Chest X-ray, AP view. Patient: 15 years old, sex M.
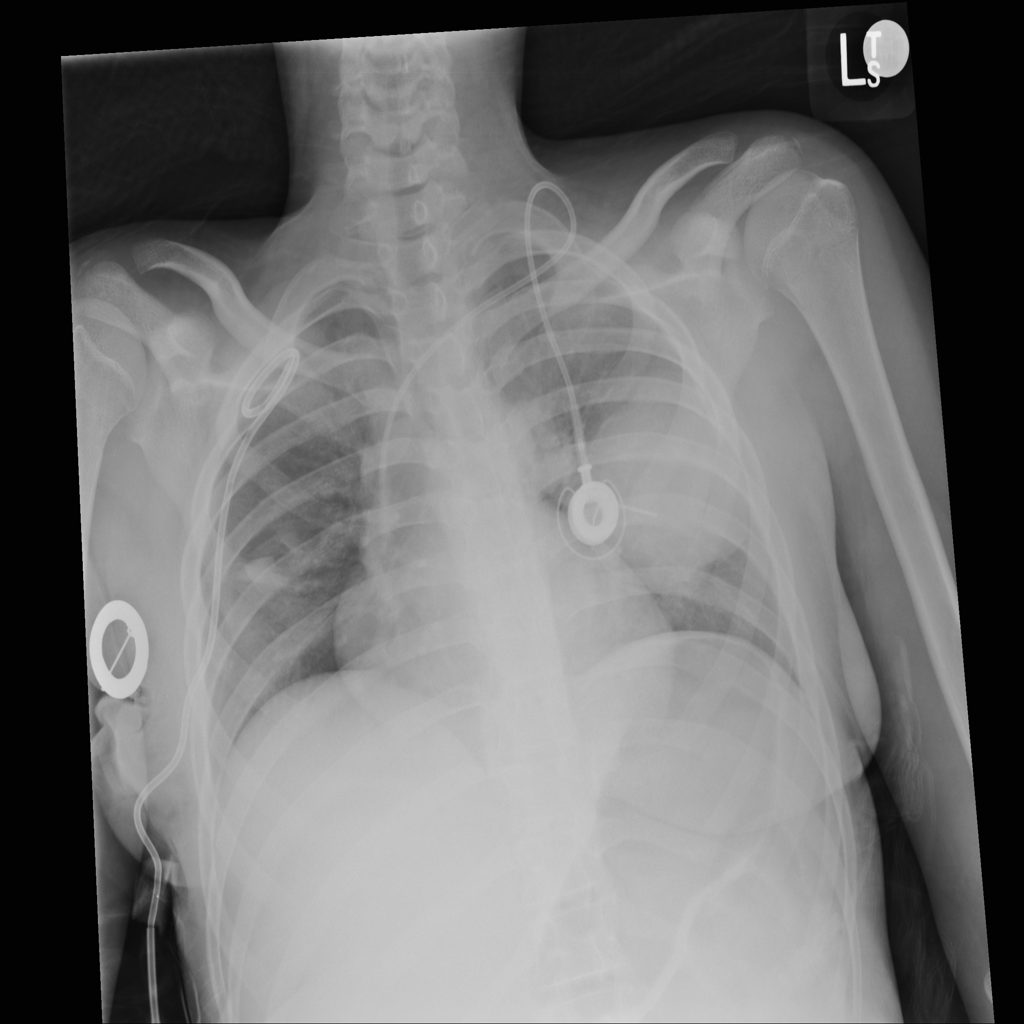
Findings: Mass